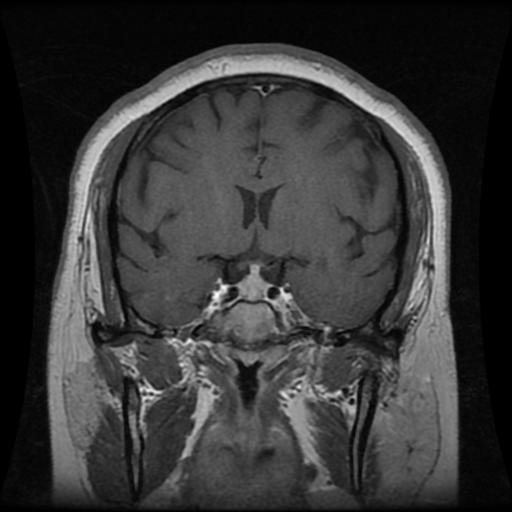
Label: pituitary